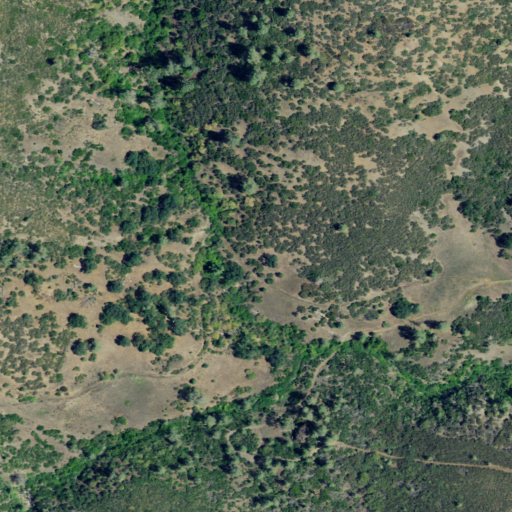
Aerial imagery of valley in California named Oak Cove containing shrub, mixed forest, open development, evergreen forest, and low intensity development